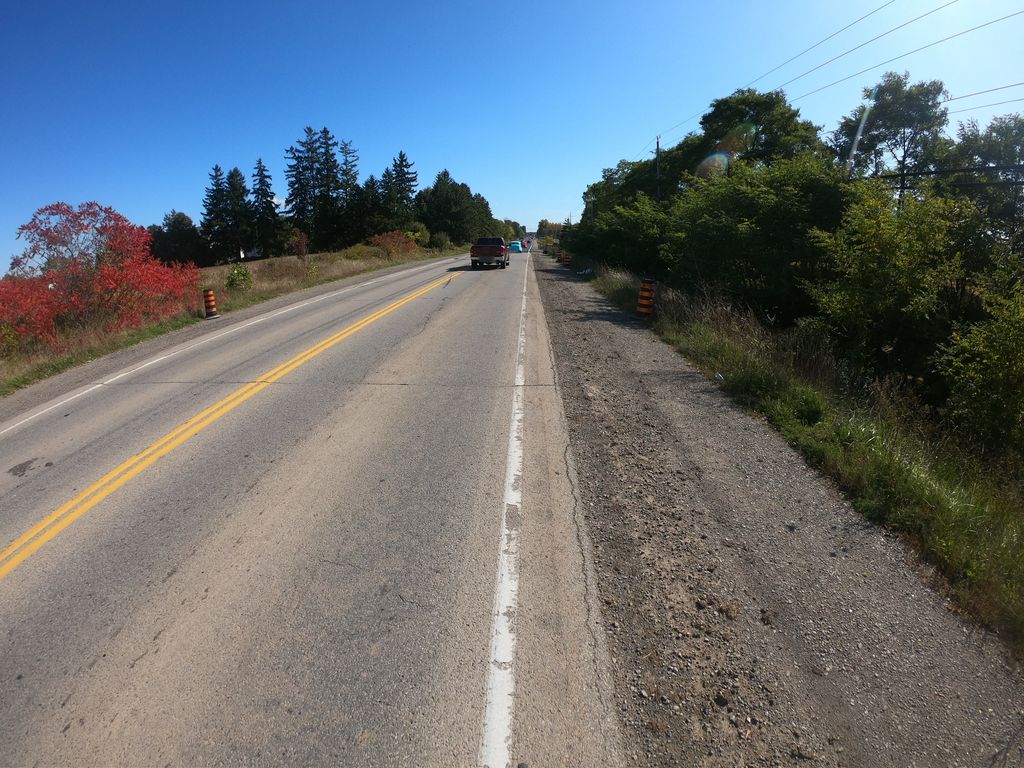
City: kitchener-waterloo